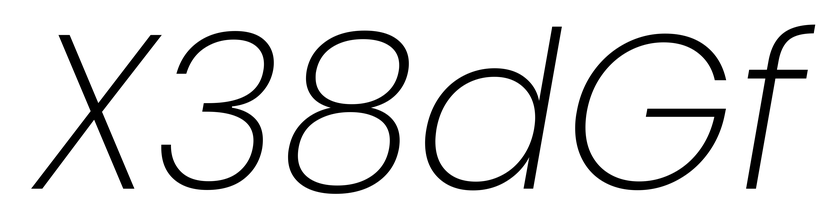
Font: Poppins-ExtraLightItalic